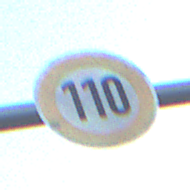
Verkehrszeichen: Geschwindigkeit110
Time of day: SunriseSunset
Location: Outdoor (Nature)
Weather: Clear
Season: Winter
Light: Natural